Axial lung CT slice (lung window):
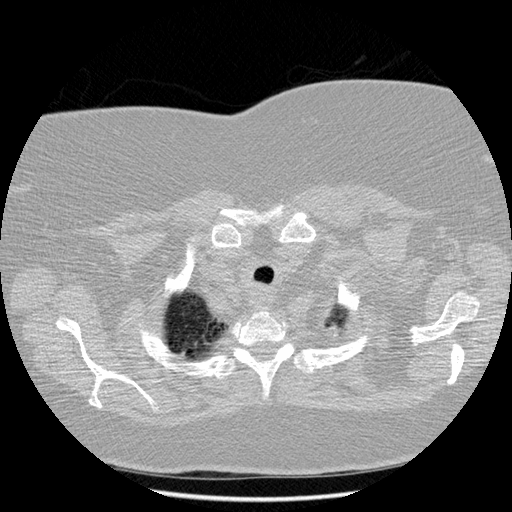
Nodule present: no